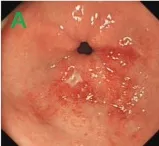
(A) Gastroscopy revealed erosion and ulcer in greater curvature of gastric antrum.
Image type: endoscopy (gi_endoscopy)